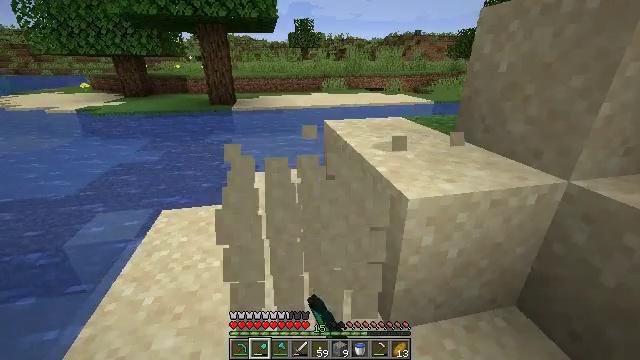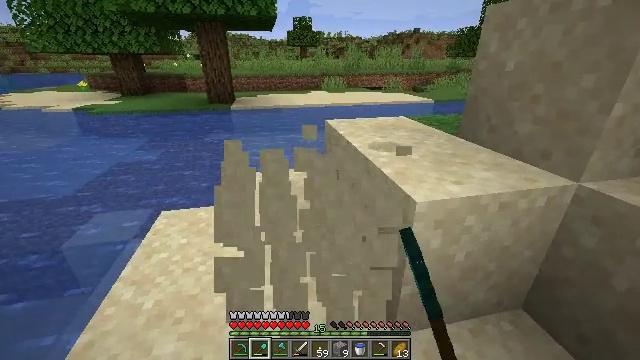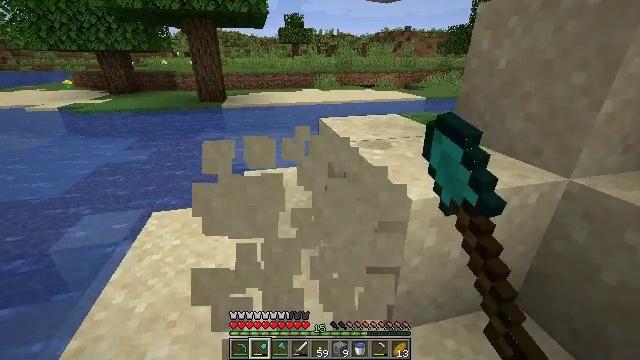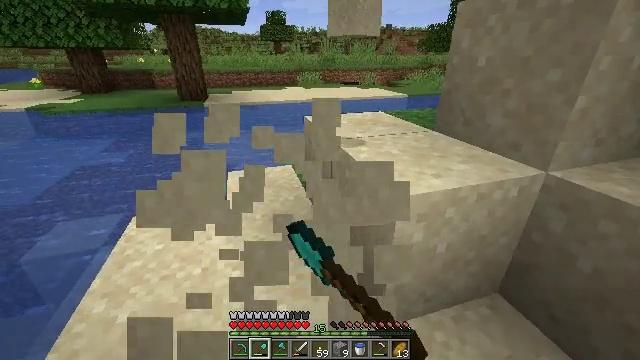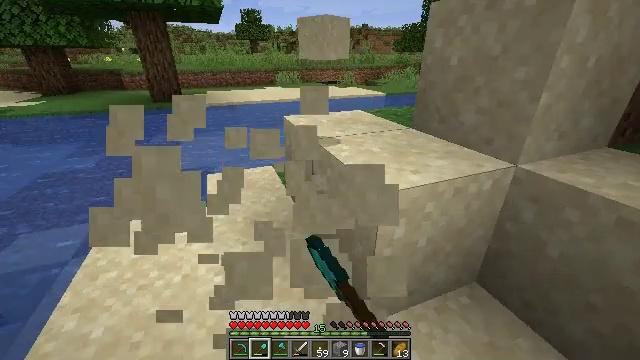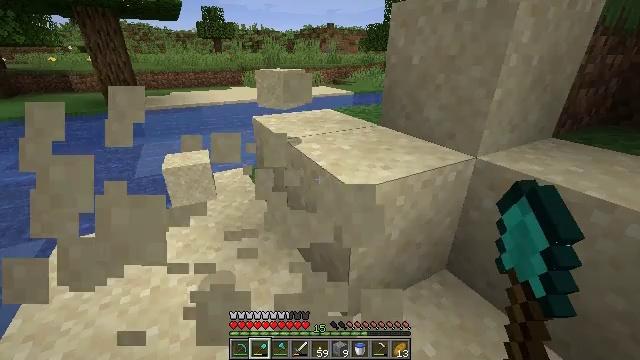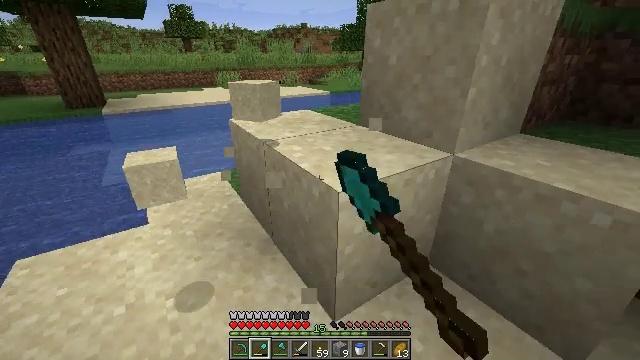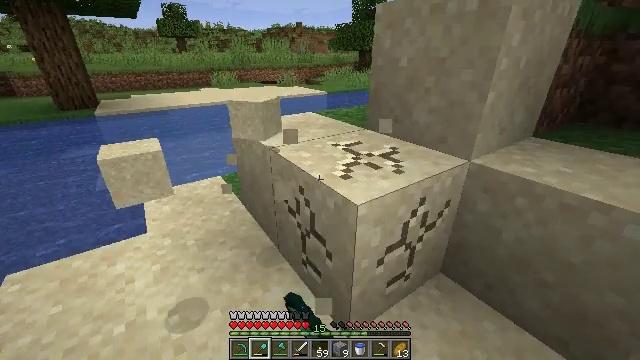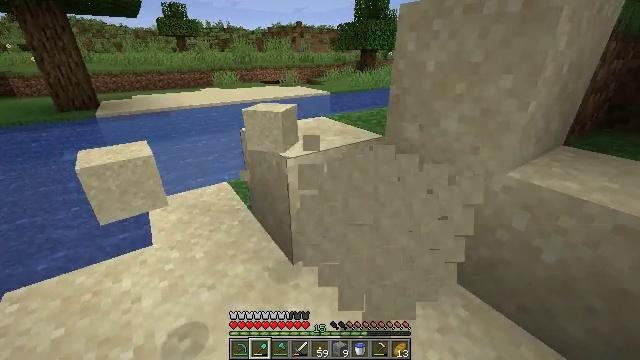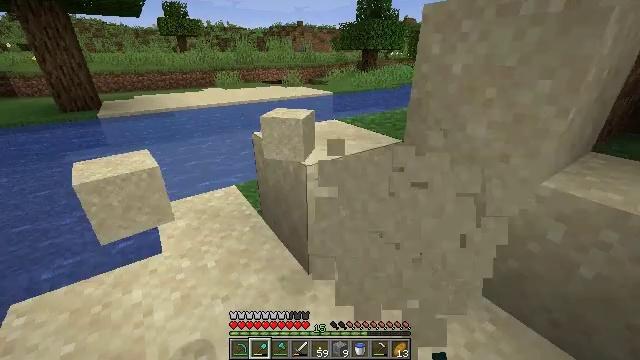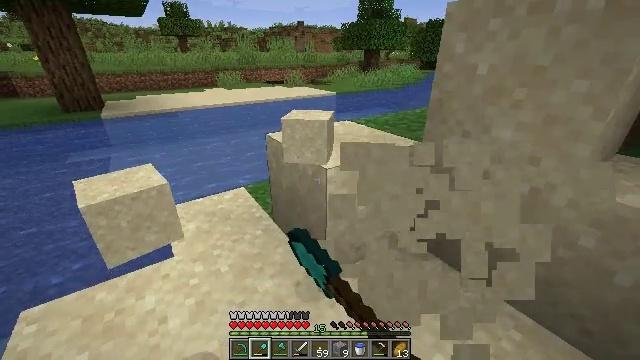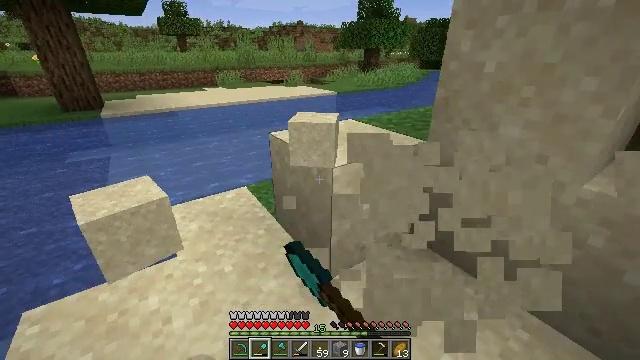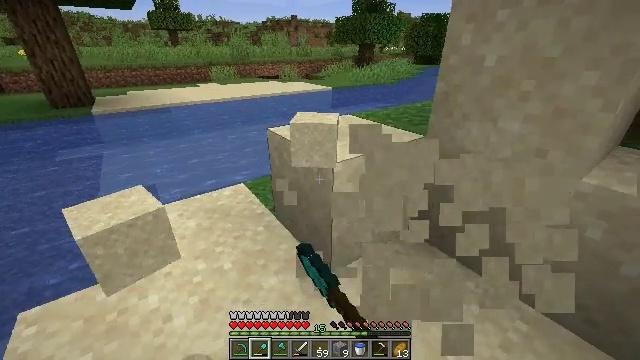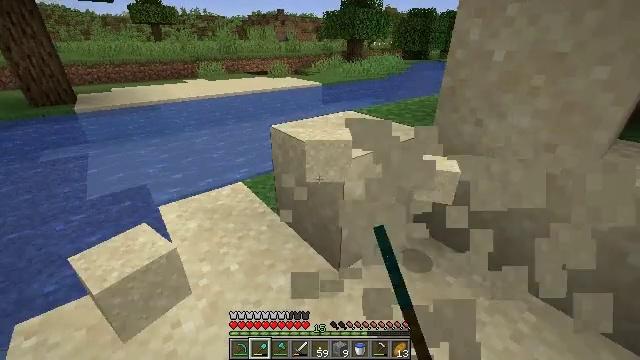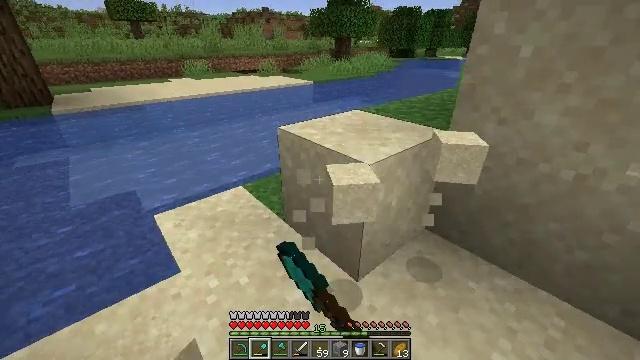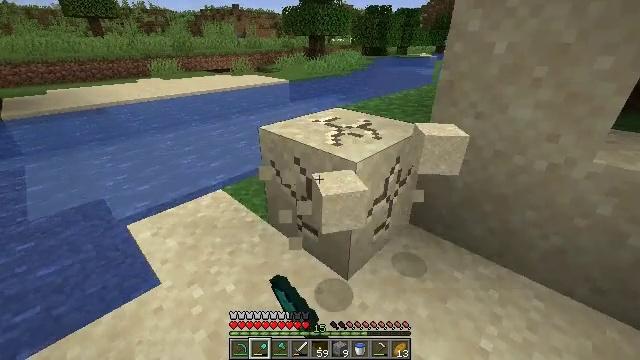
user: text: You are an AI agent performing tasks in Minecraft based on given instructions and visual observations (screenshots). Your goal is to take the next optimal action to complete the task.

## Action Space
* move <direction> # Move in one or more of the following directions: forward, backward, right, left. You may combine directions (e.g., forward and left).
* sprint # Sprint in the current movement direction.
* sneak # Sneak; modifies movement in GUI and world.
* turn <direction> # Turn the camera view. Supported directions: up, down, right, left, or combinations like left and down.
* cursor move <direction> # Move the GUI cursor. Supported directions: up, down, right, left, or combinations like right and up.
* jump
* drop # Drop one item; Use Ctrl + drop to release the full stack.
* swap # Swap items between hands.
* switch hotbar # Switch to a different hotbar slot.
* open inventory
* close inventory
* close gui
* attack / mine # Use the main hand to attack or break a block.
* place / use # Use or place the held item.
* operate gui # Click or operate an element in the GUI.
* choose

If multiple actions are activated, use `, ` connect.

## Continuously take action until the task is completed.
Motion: motion action
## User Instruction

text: Gather sand from the desert.
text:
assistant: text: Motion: attack / mine
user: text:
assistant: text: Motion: turn right, attack / mine
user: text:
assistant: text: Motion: turn right, attack / mine
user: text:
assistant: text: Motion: turn right, attack / mine
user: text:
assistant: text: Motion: turn right, attack / mine
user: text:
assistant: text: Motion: move forward and move left, turn right, attack / mine
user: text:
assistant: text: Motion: move forward and move left, turn right, attack / mine
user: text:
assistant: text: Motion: move forward and move left, attack / mine
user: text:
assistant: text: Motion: move left, attack / mine
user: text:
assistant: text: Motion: attack / mine
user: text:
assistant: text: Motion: attack / mine
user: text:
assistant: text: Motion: move left, turn right, attack / mine
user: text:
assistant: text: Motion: move forward and move left, turn right, attack / mine
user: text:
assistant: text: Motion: move forward and move left, turn right, attack / mine
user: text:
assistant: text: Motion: move forward and move left, turn right, attack / mine
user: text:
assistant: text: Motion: turn right, attack / mine
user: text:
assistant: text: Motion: turn right, attack / mine
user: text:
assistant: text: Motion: turn right, attack / mine
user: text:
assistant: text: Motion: turn right, attack / mine
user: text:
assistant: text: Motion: turn right, attack / mine
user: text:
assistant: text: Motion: attack / mine